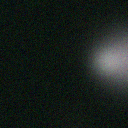
Screen state: off